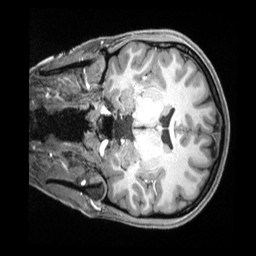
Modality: T1w
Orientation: coronal
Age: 20
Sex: female
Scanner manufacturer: siemens
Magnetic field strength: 3 T
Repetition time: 2.4 s
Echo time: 0.00226 s